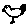
Label: bird